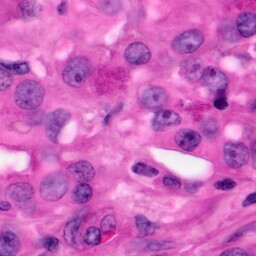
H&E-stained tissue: Pancreatic